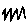
Label: zigzag